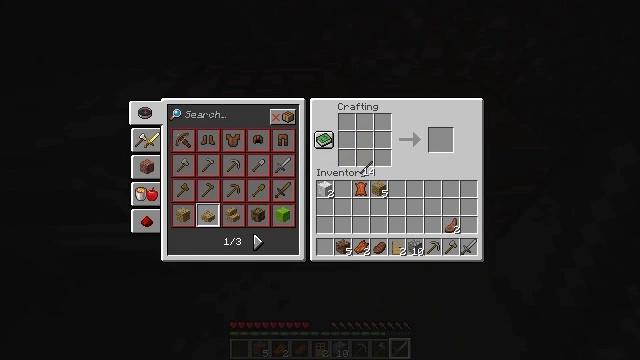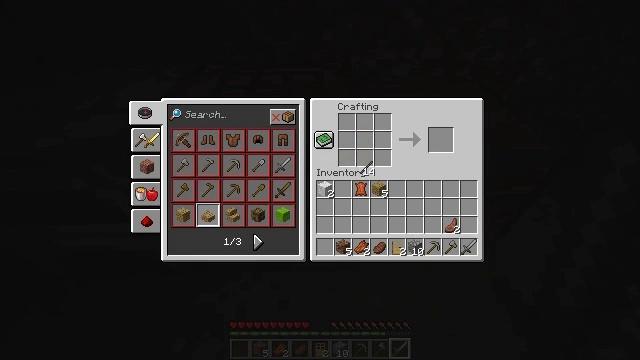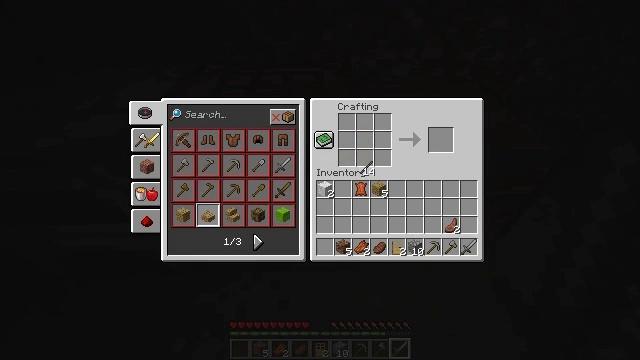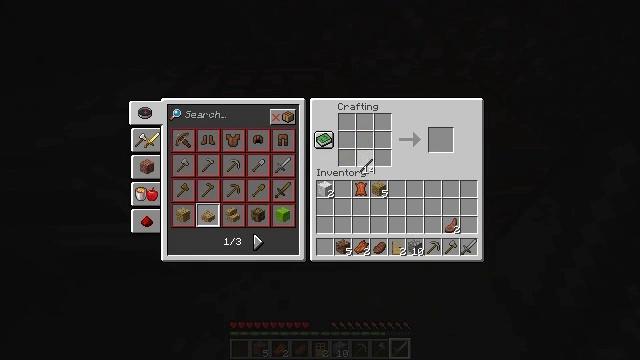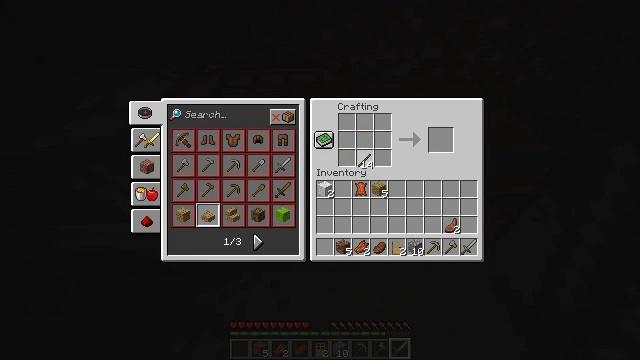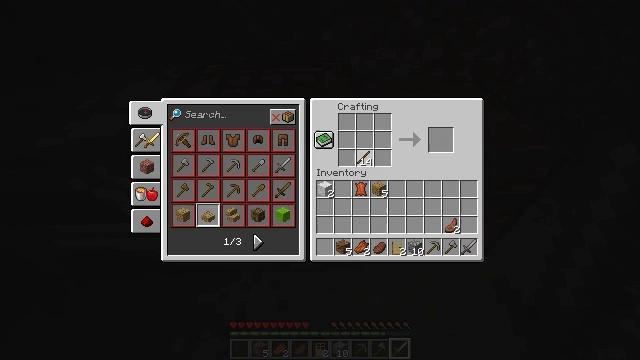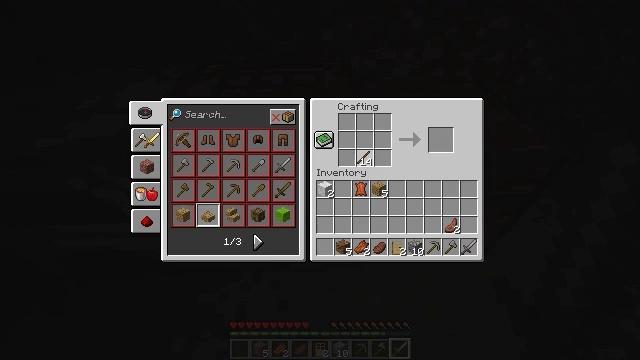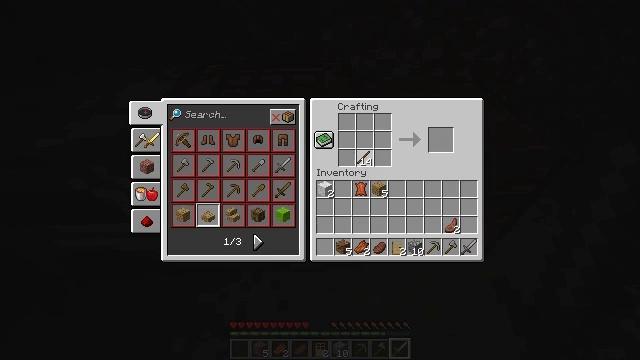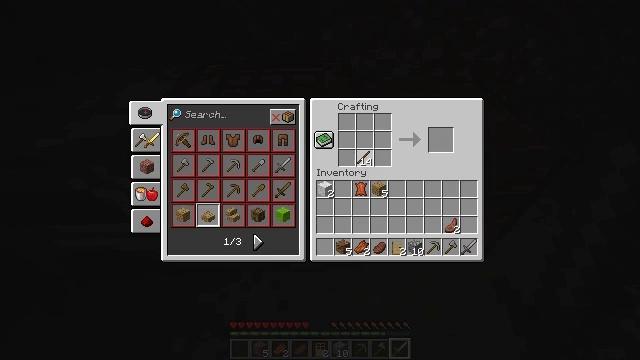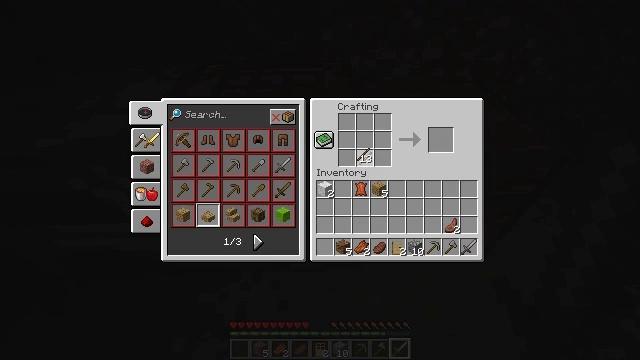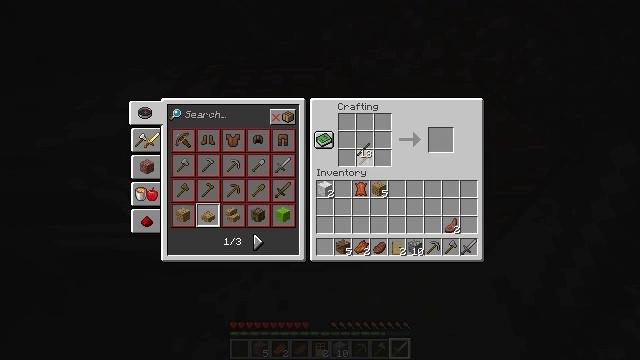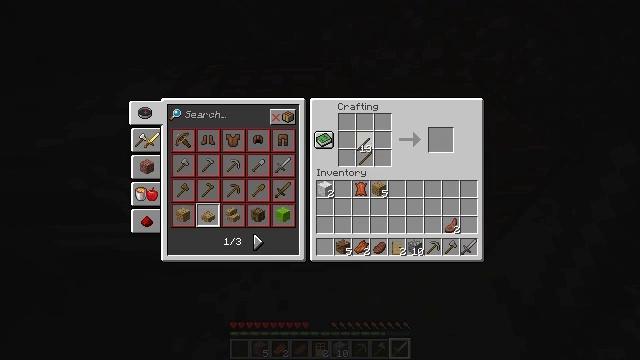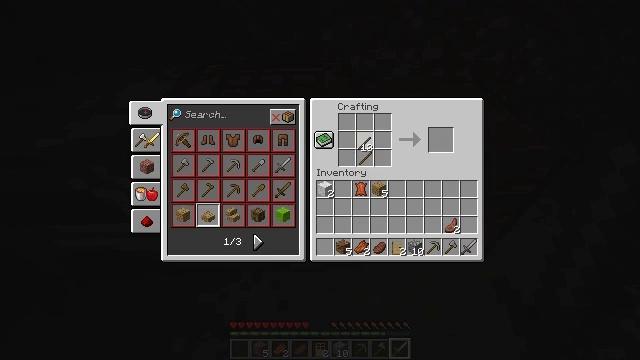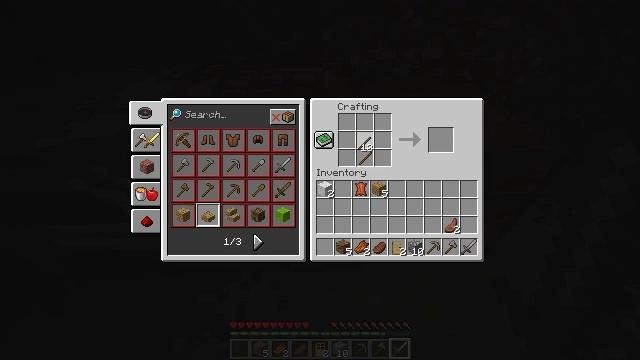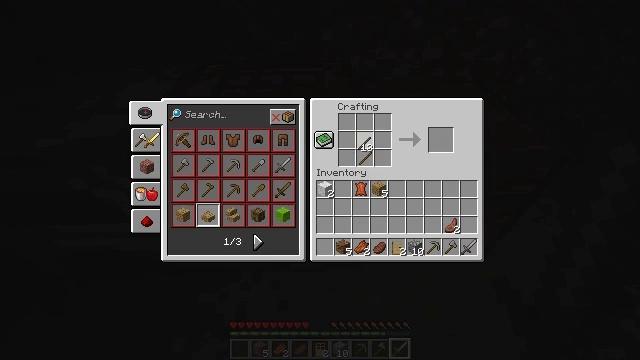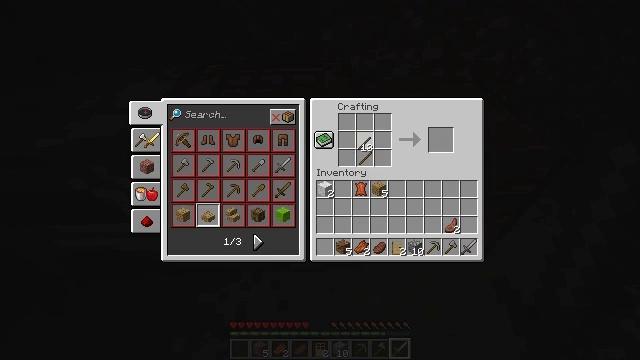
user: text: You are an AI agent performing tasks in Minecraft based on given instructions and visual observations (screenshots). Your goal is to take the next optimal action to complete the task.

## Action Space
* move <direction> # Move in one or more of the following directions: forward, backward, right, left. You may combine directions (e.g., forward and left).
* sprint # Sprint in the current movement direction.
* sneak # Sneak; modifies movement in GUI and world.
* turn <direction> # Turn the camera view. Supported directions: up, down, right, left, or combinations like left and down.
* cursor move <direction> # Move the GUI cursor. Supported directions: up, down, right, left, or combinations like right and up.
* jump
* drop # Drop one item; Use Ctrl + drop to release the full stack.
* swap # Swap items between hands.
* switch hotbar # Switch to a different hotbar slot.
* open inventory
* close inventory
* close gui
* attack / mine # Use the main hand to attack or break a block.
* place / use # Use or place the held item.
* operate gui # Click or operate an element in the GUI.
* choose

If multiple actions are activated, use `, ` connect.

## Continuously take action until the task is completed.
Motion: motion action
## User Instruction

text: Obtain a stone hoe through the crafting process.
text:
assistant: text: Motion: no_op
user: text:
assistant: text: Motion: no_op
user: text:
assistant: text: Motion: no_op
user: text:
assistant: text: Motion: no_op
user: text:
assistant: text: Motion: no_op
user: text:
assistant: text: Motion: choose
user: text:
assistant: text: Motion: choose
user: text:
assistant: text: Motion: choose
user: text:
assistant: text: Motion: no_op
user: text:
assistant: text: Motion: no_op
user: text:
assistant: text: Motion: no_op
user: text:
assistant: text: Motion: no_op
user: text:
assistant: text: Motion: no_op
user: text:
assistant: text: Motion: no_op
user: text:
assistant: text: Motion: choose
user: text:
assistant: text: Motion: choose
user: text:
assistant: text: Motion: choose
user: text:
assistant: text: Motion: choose
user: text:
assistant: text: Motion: no_op
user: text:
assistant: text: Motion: no_op
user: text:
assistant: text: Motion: no_op
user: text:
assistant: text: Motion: cursor move down
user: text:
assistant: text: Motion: cursor move down
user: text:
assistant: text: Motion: cursor move down
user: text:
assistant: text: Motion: cursor move down
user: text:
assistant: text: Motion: no_op
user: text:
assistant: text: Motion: no_op
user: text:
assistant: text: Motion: no_op
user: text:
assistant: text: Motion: no_op
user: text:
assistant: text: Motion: no_op